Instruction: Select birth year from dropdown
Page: traveler
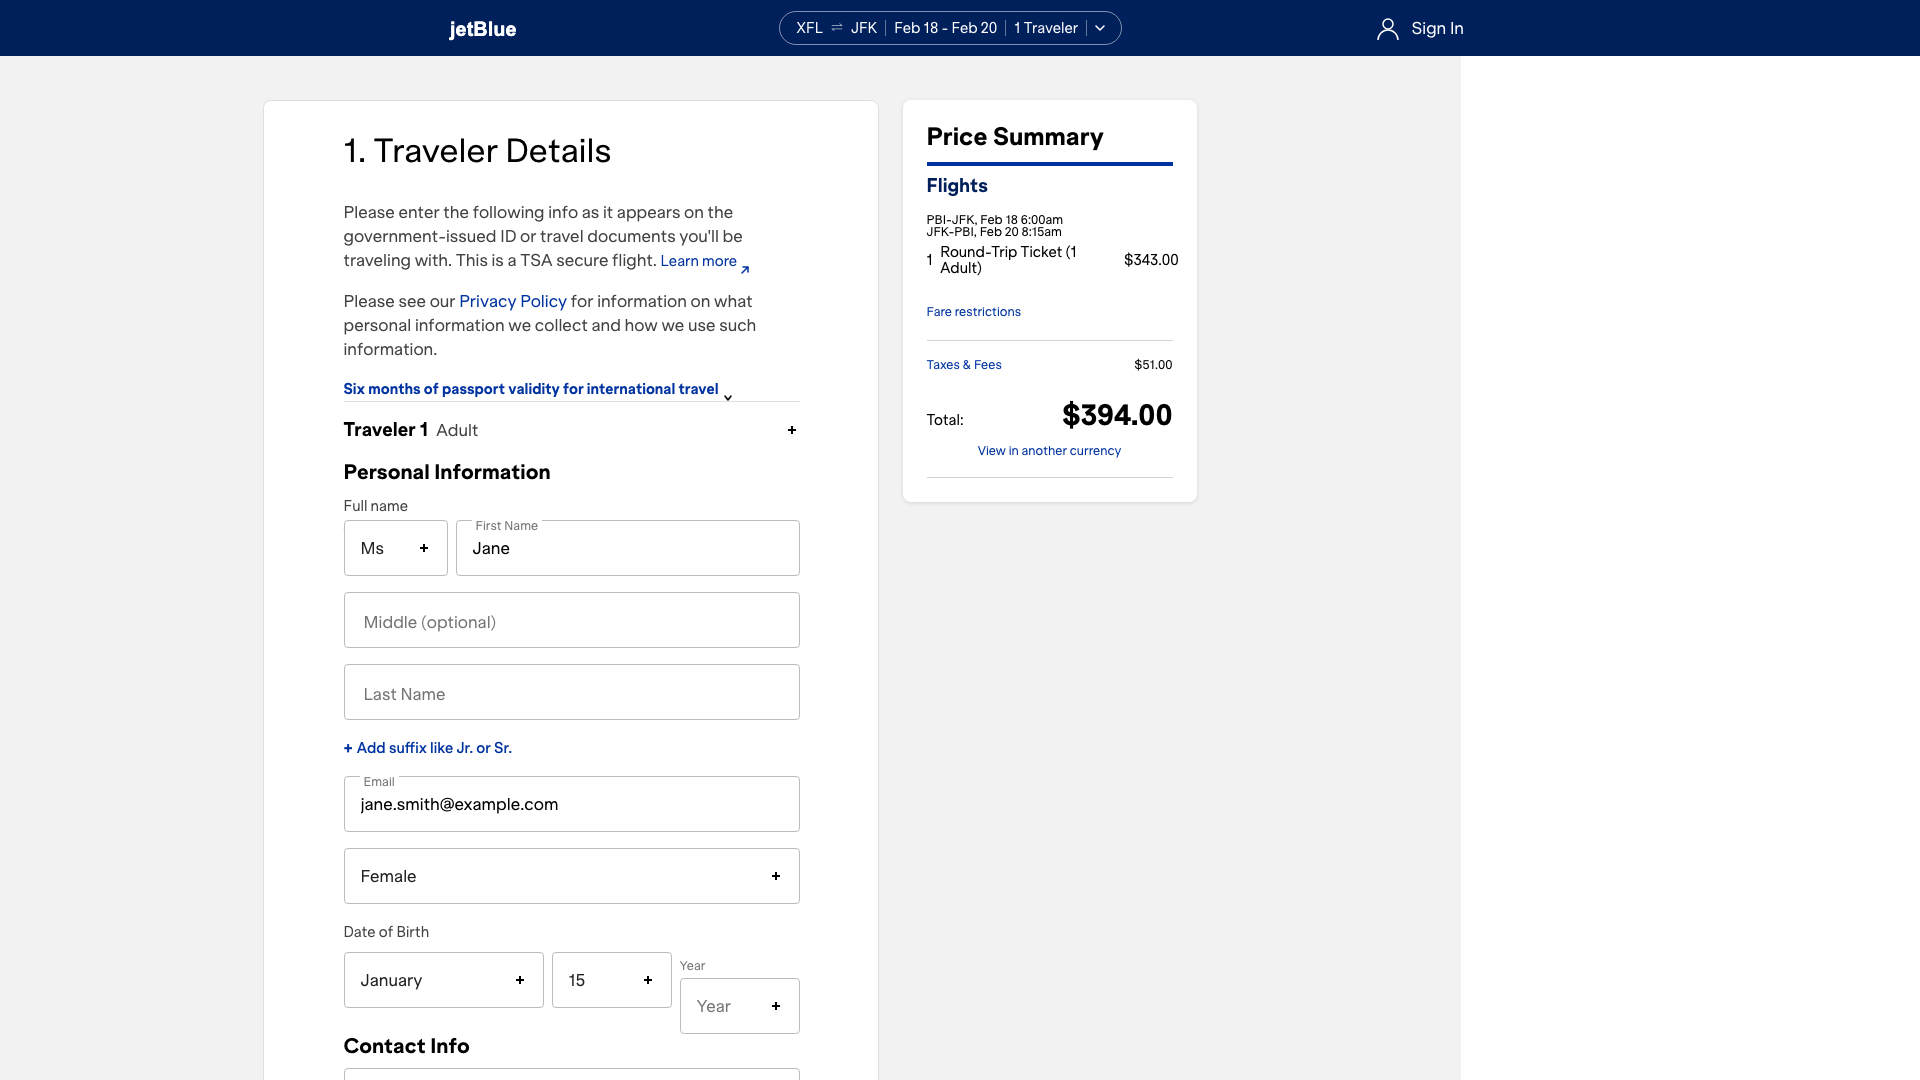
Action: click